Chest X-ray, PA view. Patient: 65 years old, sex F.
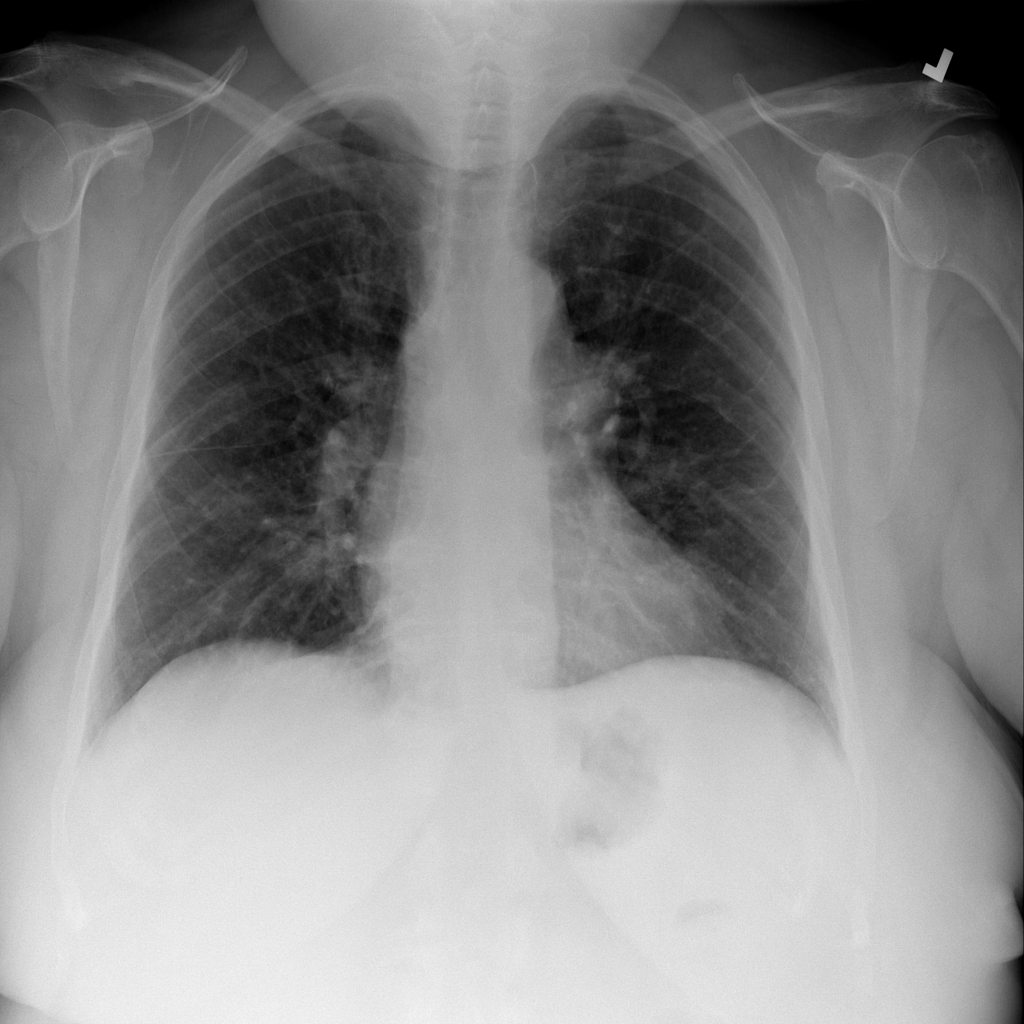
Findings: No Finding